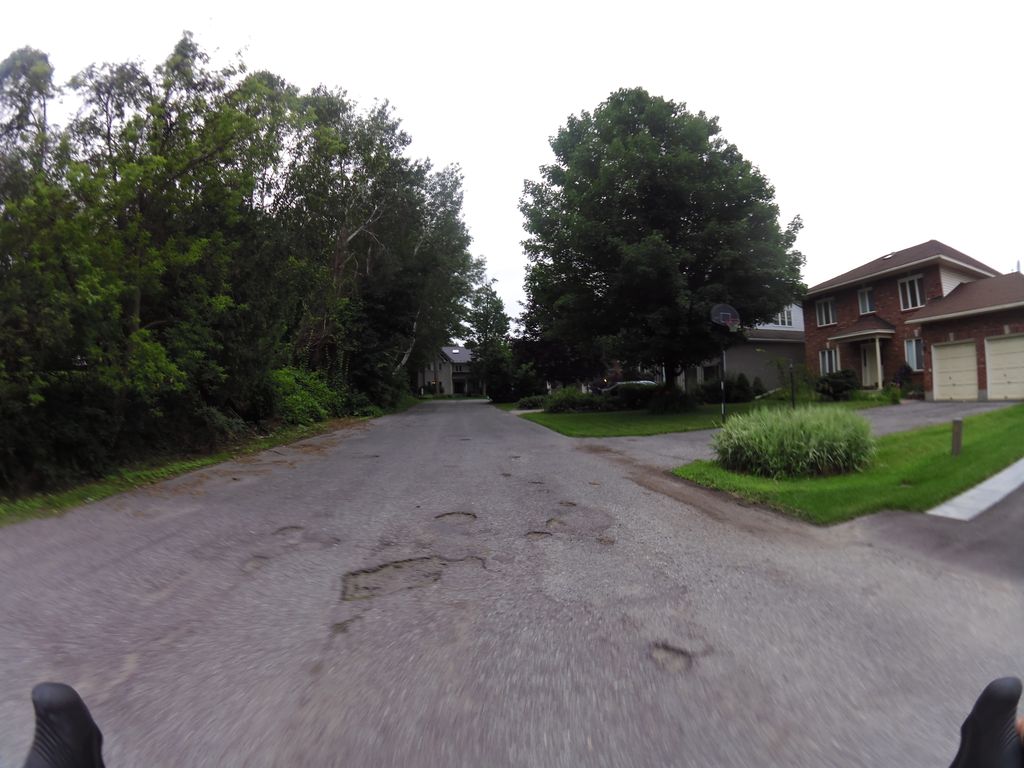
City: ottawa-gatineau